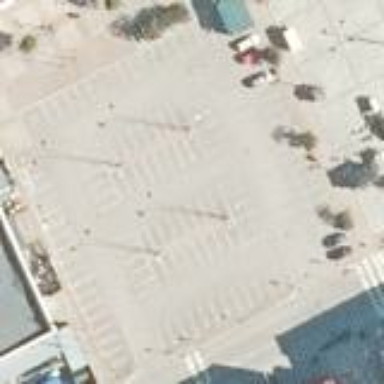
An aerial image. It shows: Parking area.